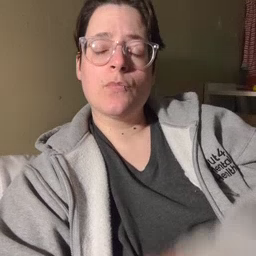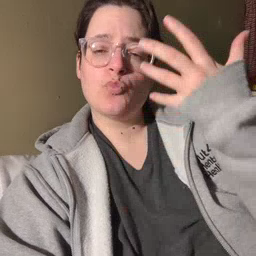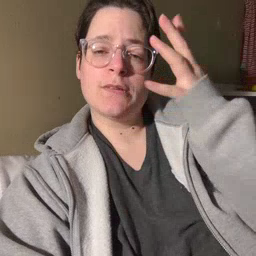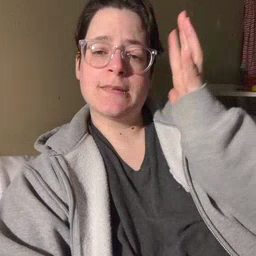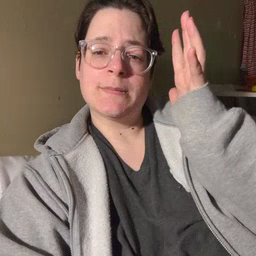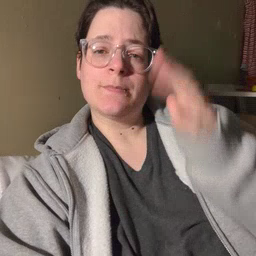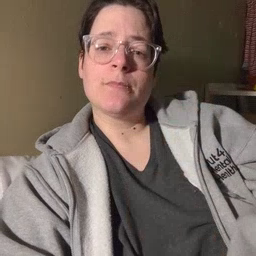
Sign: tree